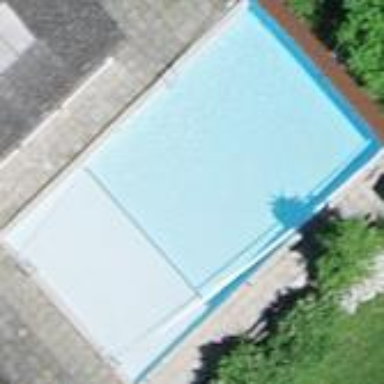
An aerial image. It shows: Swimming pool located in leisure land.